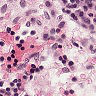
Metastatic tissue present: no